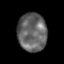
Tissue: skin
Cell type: Others
Senescence score: 0.2867
Nuclear area (px): 1092
Mean DAPI intensity: 101.065